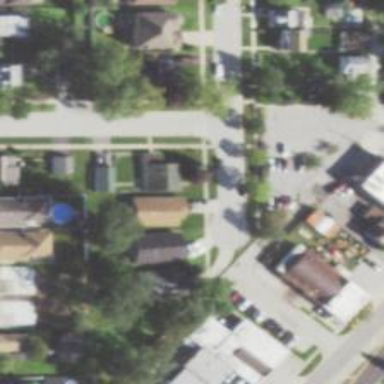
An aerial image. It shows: Alley classified as service road.